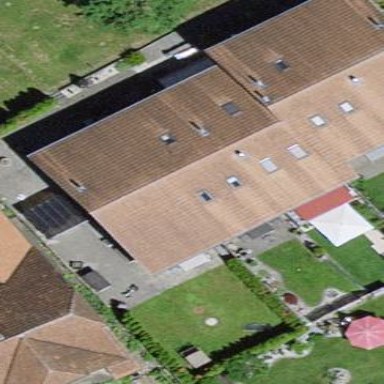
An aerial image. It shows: Residential building.